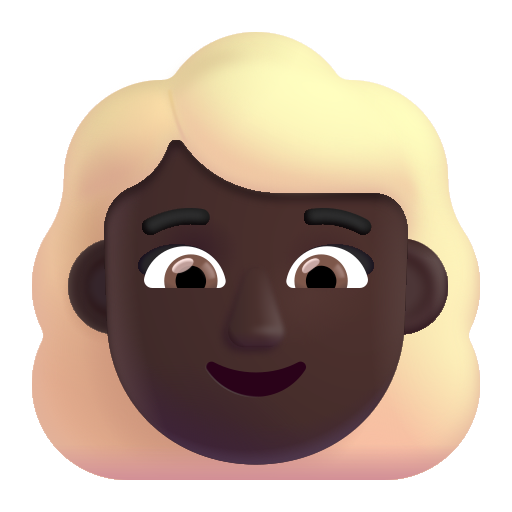
woman blonde hair color dark